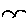
Label: bird